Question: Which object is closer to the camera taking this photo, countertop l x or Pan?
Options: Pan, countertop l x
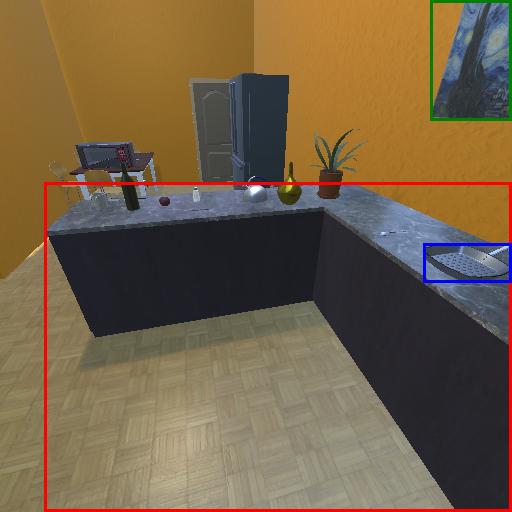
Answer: Pan